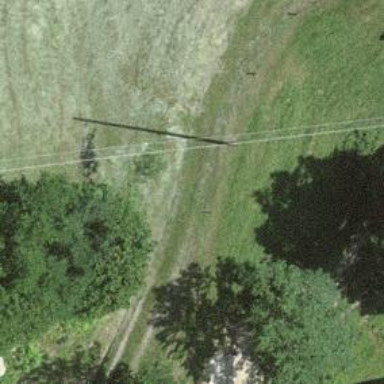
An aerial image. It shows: Utility pole in the area.